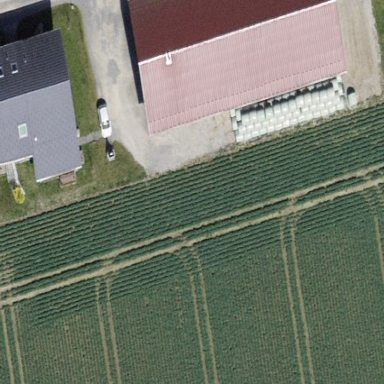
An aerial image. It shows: Barn.